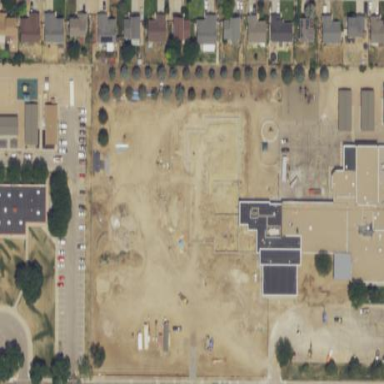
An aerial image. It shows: School building.